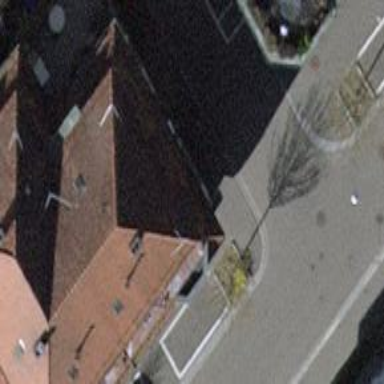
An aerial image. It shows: Asphalt sidewalk.